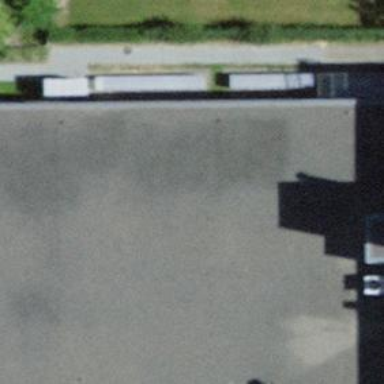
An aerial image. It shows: Supermarket building.